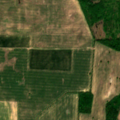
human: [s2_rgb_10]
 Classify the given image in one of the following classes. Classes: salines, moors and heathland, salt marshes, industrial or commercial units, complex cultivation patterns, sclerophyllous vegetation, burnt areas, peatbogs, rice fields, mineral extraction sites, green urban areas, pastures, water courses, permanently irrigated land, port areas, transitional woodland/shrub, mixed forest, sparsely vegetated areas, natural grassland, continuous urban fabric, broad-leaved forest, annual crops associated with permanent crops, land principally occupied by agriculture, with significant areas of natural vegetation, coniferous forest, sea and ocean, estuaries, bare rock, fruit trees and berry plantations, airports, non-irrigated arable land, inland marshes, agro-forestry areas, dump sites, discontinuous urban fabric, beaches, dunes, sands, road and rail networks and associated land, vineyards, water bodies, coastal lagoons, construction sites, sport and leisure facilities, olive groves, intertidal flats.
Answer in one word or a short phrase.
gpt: non-irrigated arable land, broad-leaved forest